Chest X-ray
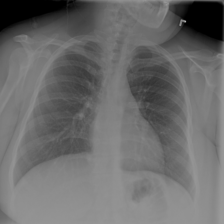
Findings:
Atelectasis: negative
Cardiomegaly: negative
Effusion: negative
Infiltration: negative
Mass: negative
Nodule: negative
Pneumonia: negative
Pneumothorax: negative
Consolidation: negative
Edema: negative
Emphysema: negative
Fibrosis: negative
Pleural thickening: negative
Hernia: negative